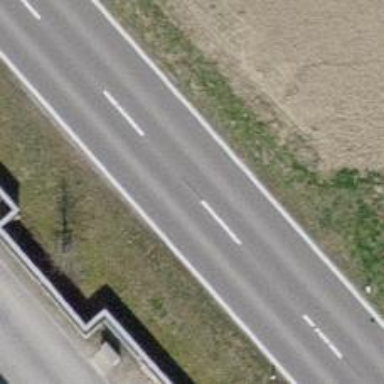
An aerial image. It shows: Primary highway.